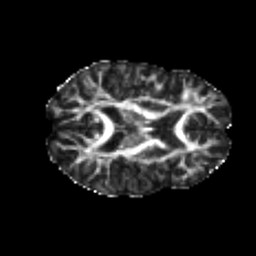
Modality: FA
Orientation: axial
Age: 21
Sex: female
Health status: healthy
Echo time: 0.074 s